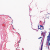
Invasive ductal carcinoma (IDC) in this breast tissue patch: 0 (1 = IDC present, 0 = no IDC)